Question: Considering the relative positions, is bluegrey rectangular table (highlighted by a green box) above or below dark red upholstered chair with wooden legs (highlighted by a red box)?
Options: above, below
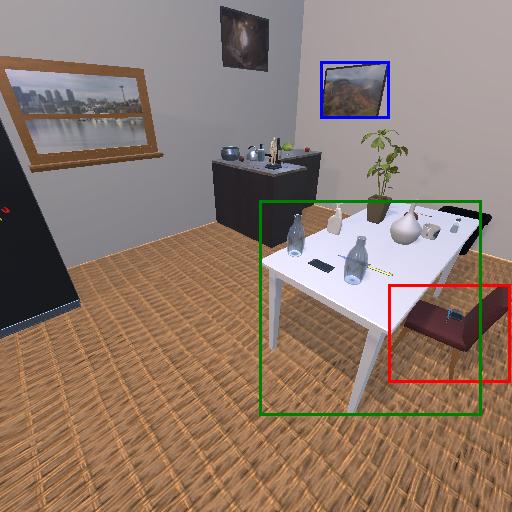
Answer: above